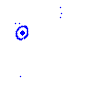
Particle: electron